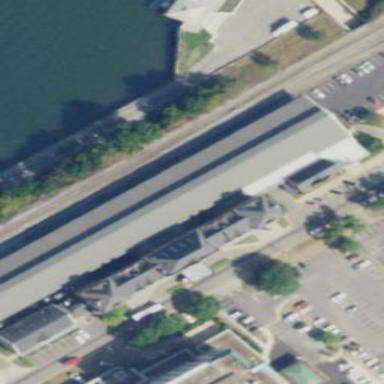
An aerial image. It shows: Historic railway station building.